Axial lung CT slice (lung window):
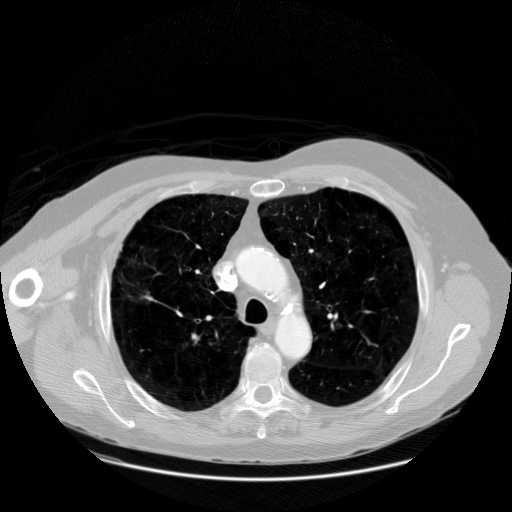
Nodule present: no